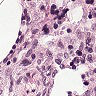
Metastatic tissue present: no